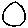
Label: circle